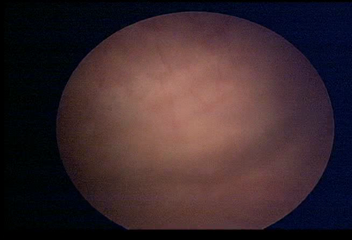
Modality: WLC
Class: Normal mucosa
Bladder cancer association: No